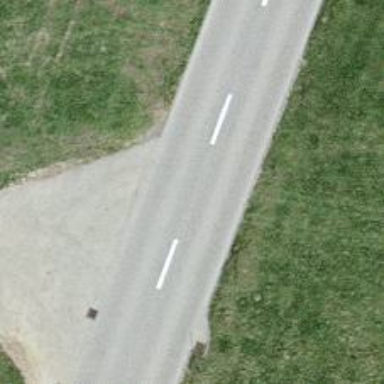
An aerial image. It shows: Asphalt tertiary road without sidewalk.